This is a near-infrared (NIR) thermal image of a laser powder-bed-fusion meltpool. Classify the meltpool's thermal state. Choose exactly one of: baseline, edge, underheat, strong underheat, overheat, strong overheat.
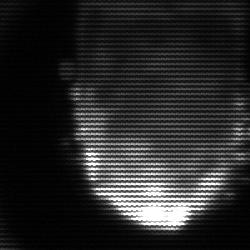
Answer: baseline